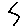
Label: zigzag